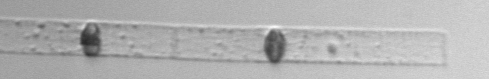
Label: Dactyliosolen_blavyanus